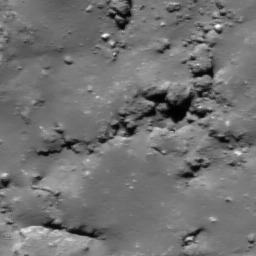
Pit: Tycho 29c
Host crater: Tycho
Host type: impact_melt
Lunar coordinates: latitude -42.848, longitude 348.54